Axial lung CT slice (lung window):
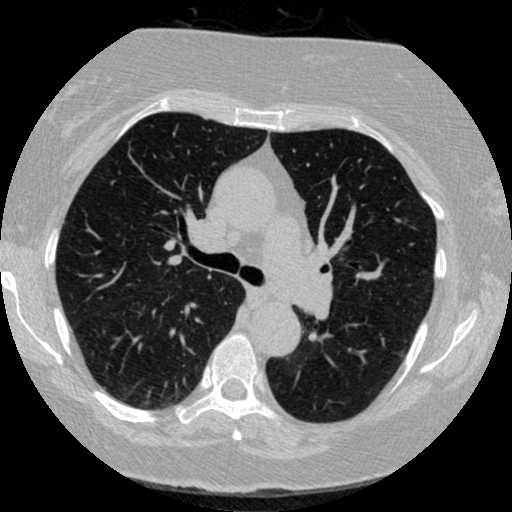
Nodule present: no